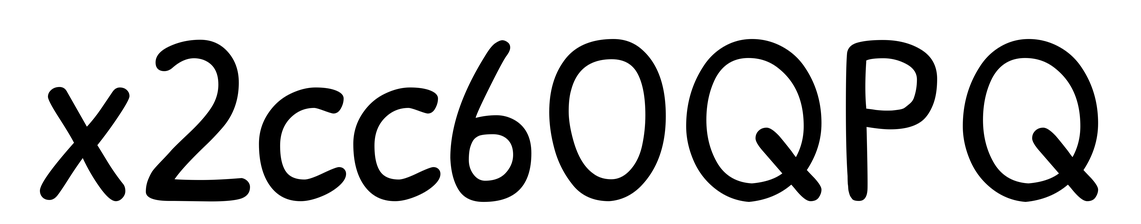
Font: PatrickHand-Regular